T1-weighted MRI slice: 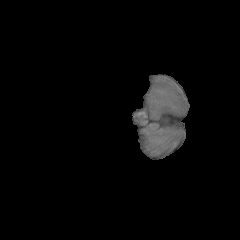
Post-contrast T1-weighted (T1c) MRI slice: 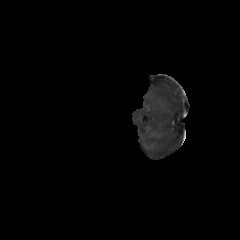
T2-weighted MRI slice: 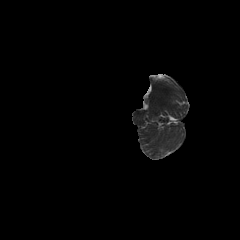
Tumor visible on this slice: no